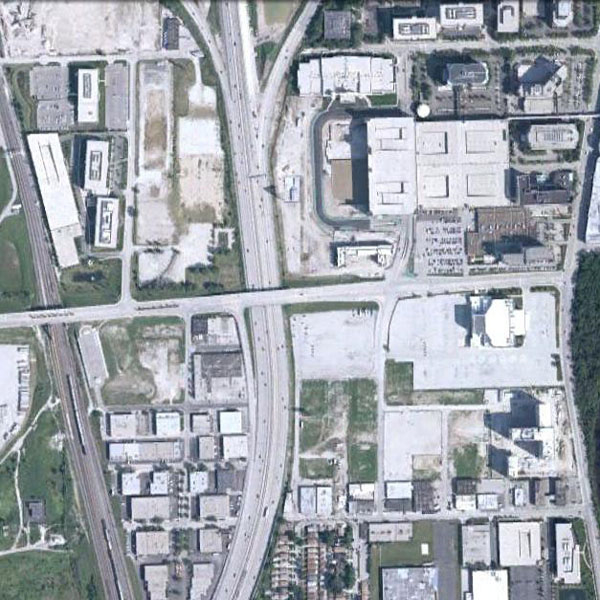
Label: Industrial